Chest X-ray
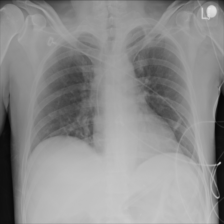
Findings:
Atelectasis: positive
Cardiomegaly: negative
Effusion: negative
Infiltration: negative
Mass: negative
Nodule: negative
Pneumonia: negative
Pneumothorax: negative
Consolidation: negative
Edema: negative
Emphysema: negative
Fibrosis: negative
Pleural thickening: negative
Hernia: negative